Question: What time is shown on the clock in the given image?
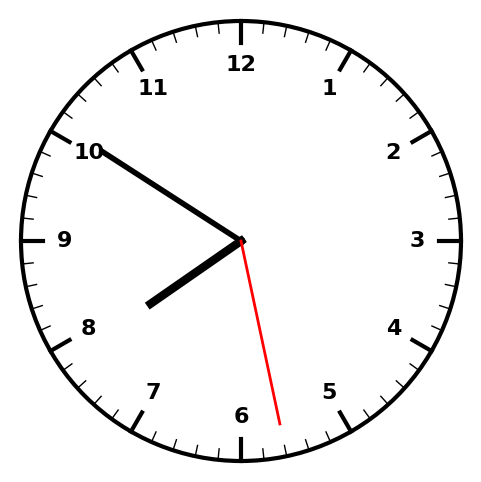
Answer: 07:50:28